The plot is a Hilbert-envelope spectrum of a rotating bearing's acceleration signal, annotated with the bearing's characteristic defect frequencies. What is the most likely bearing condition (normal, inner_race, outer_race, ball)?
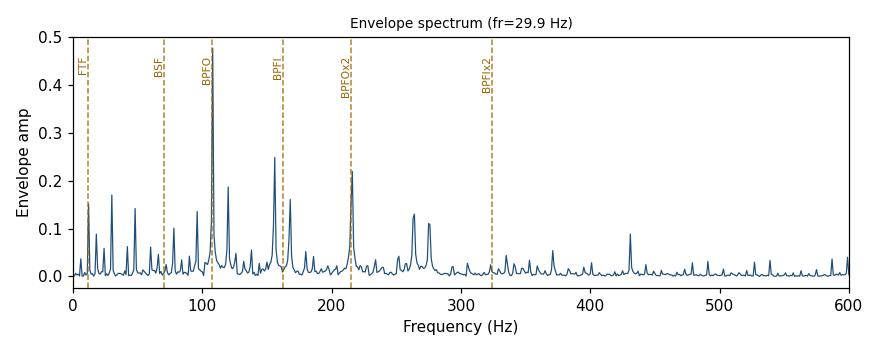
Answer: outer_race